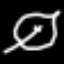
Label: leaf